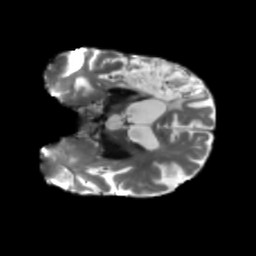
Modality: T2w
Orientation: coronal
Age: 71
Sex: male
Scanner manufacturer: siemens
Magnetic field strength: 3 T
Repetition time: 5.25 s
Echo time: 0.08 s